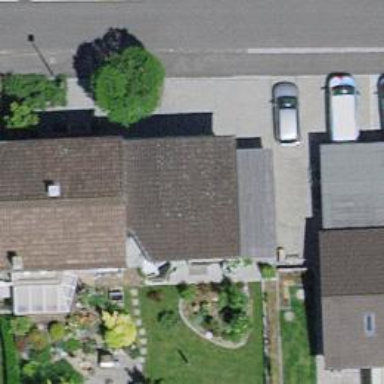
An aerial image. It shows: Garage building.